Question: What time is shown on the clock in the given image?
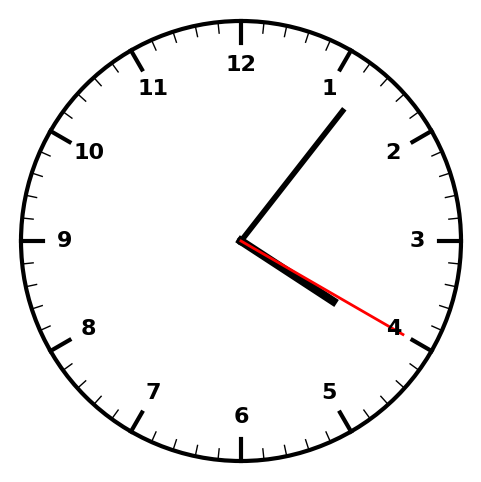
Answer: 04:06:20